Interaction volume radius: 5 \u00c5
Interaction volume height: 35 \u00c5
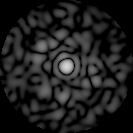
Disorder parameter: 0.8477